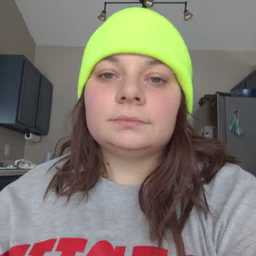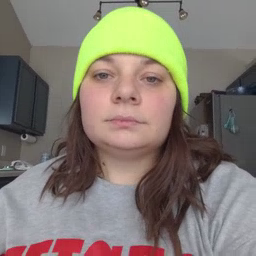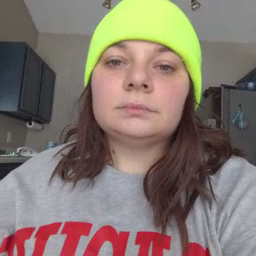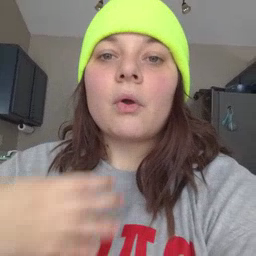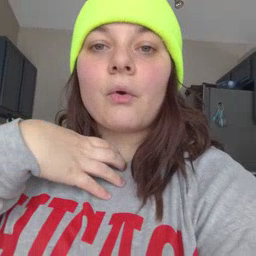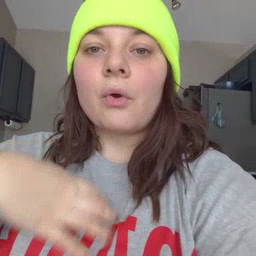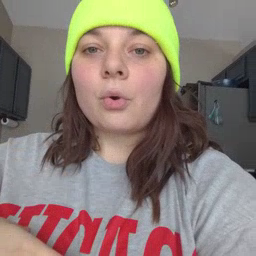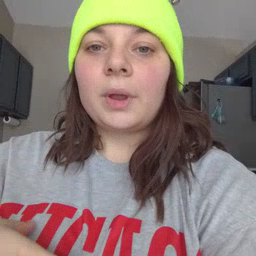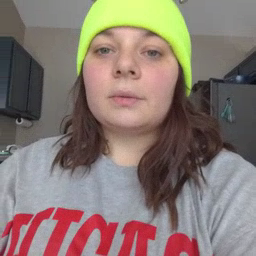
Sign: hungry